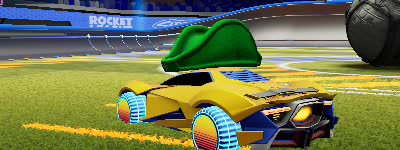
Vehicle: werewolf